Question: Count the number of objects in the diagram.
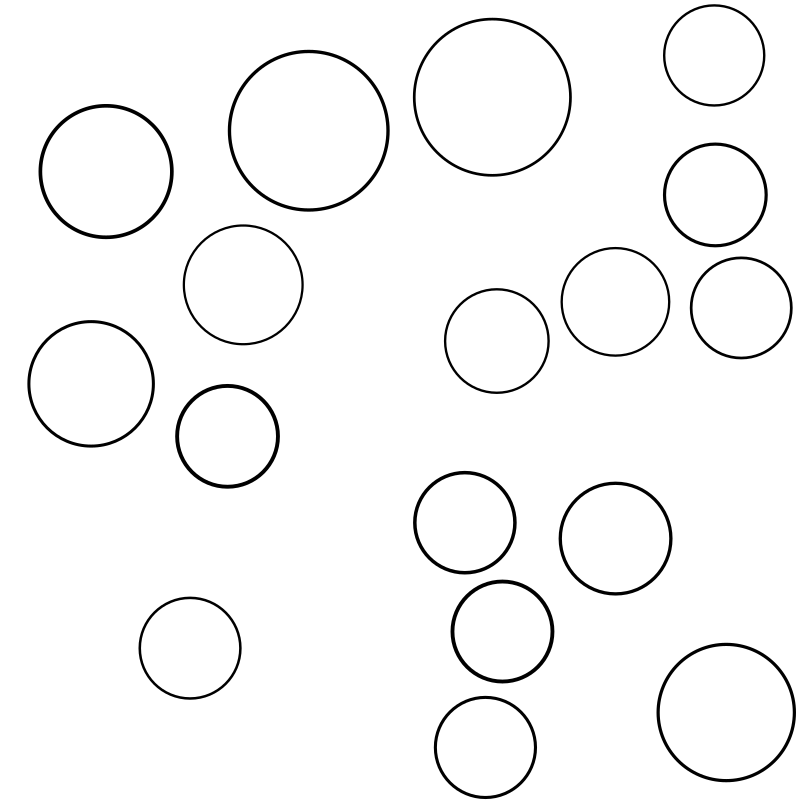
Answer: 17